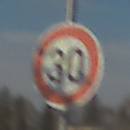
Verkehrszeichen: Geschwindigkeit30
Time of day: MorningAfternoon
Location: Outdoor (Nature)
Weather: Clear
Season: NotSpecified
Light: Natural